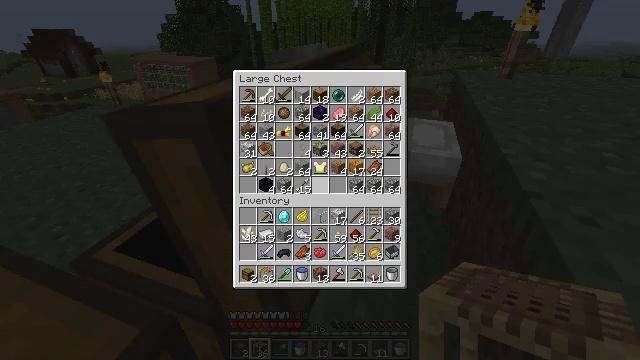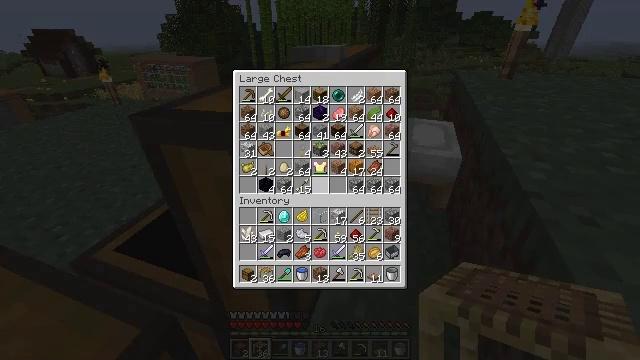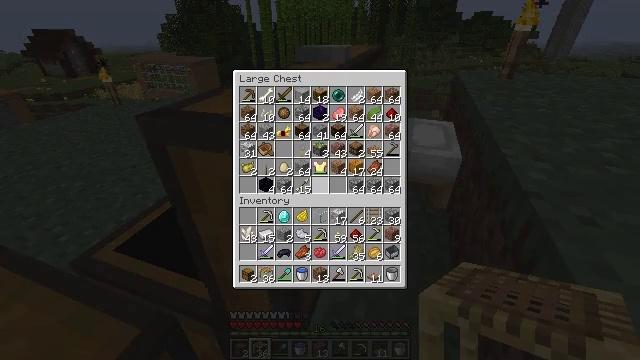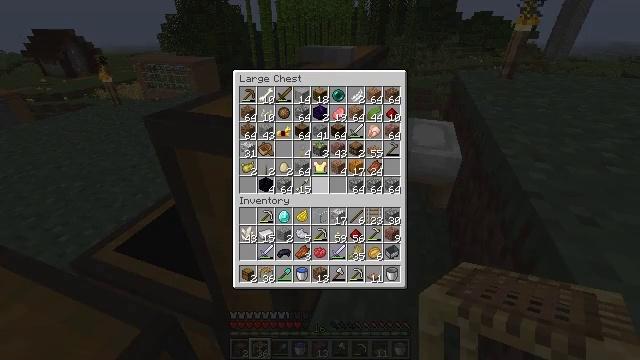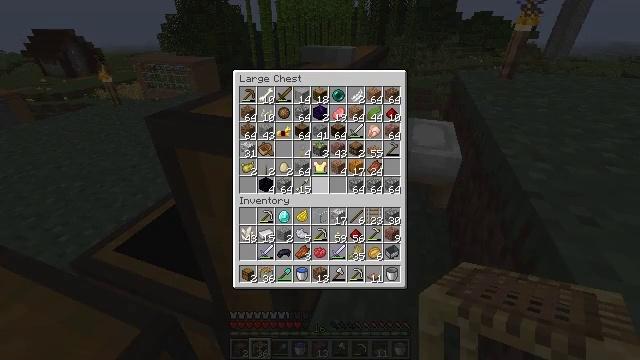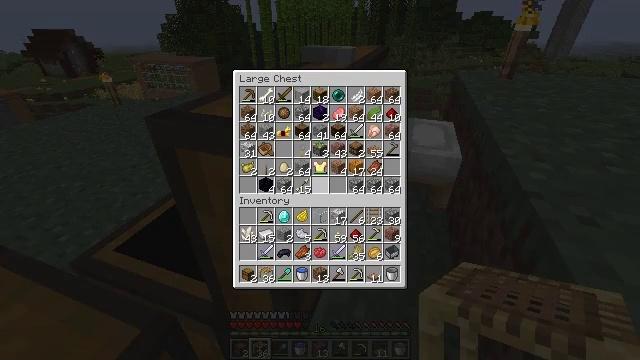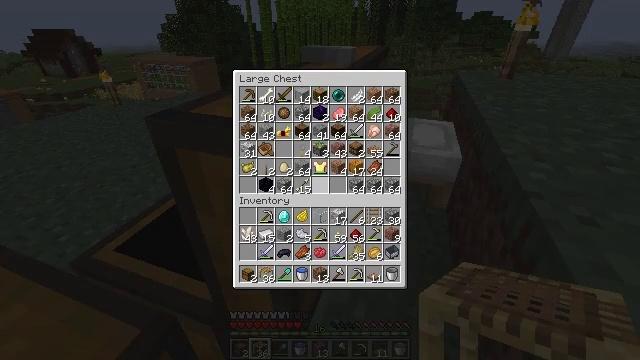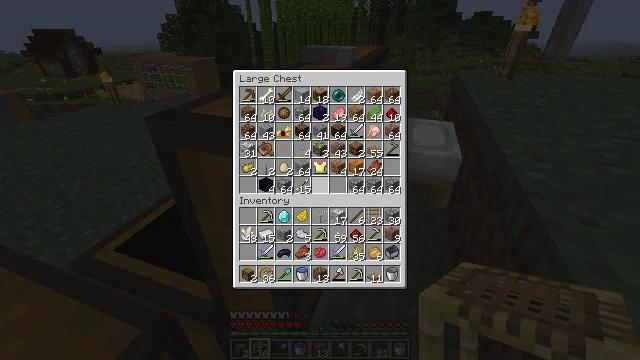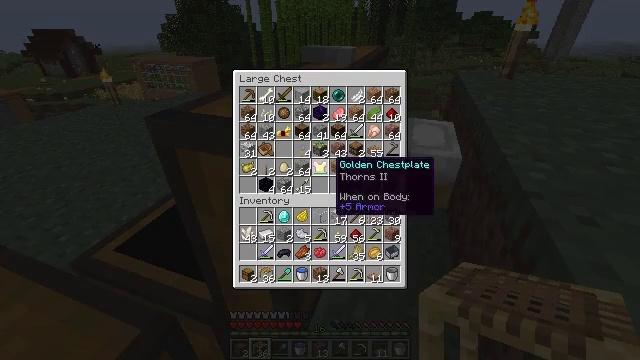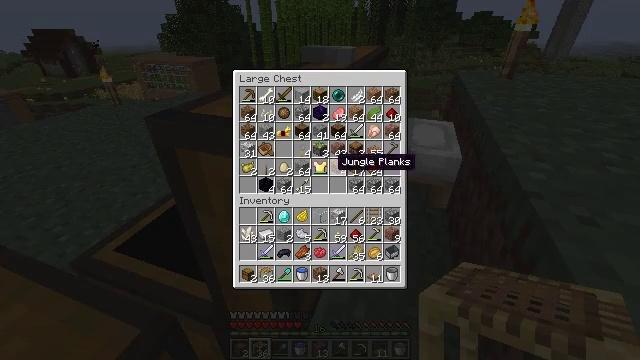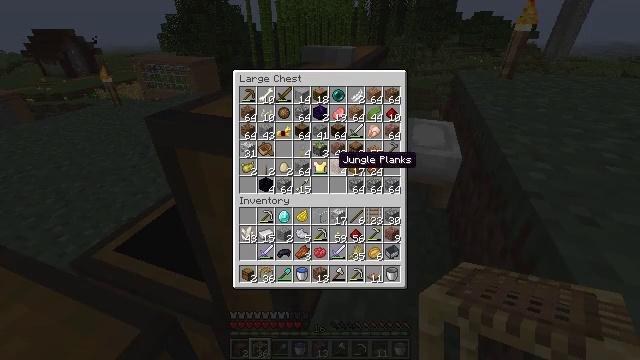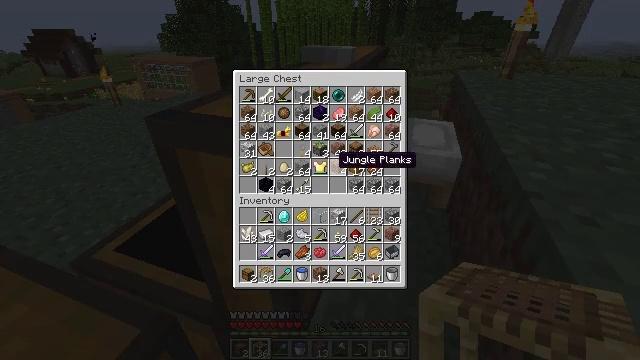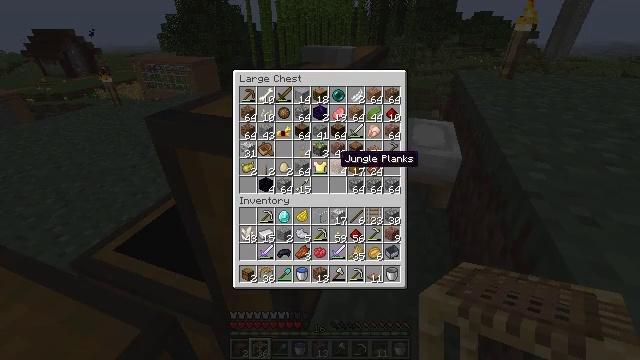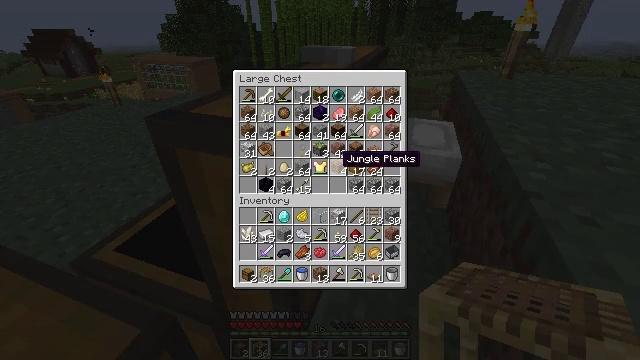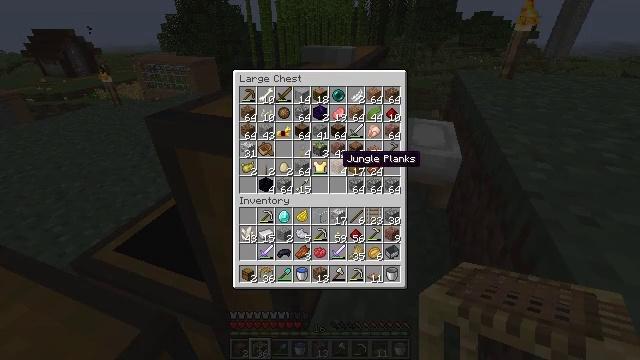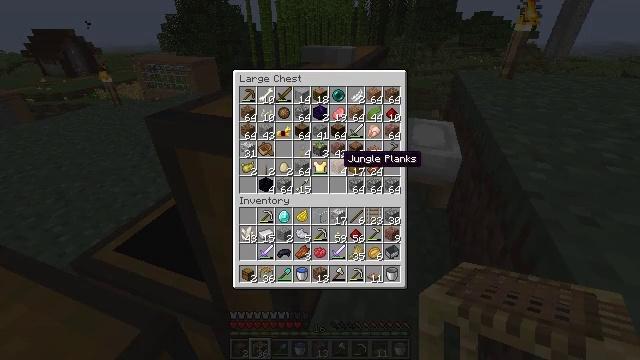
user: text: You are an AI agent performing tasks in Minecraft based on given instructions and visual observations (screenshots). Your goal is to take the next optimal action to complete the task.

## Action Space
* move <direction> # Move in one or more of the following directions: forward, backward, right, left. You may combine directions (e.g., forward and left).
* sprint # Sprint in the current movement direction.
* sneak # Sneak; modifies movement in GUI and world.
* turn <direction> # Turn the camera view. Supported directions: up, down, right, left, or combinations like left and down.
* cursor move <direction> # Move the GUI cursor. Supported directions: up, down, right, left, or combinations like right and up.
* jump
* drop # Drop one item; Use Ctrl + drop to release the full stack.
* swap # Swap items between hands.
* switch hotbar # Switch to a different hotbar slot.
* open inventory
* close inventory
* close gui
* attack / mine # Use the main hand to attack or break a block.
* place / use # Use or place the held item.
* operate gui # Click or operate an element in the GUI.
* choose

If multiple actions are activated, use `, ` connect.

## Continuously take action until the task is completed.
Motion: motion action
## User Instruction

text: Create a jungle sign in the crafting grid.
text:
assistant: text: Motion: no_op
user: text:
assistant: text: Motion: no_op
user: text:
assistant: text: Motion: no_op
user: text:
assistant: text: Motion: no_op
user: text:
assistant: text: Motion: no_op
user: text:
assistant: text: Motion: no_op
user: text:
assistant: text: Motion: no_op
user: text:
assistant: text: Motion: no_op
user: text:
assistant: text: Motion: no_op
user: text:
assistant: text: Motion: no_op
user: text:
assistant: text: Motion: no_op
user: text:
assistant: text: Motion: no_op
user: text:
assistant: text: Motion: no_op
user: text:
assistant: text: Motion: no_op
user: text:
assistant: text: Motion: no_op
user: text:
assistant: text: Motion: no_op
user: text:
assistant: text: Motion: no_op
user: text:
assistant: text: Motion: no_op
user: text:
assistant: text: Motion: no_op
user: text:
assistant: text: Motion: cursor move right and up
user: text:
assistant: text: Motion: cursor move right and up
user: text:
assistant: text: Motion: no_op
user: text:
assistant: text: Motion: no_op
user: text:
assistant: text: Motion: no_op
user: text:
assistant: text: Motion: no_op
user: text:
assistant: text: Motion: no_op
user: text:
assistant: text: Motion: no_op
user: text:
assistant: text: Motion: no_op
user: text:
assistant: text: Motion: no_op
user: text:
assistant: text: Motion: no_op